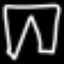
Label: pants